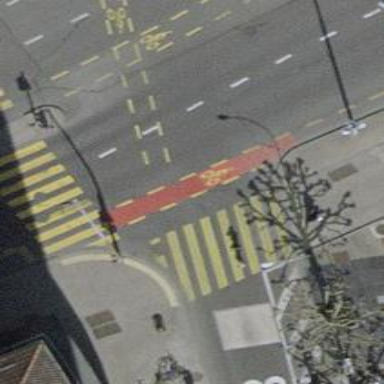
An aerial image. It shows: Asphalt residential road with dedicated cycle lane.